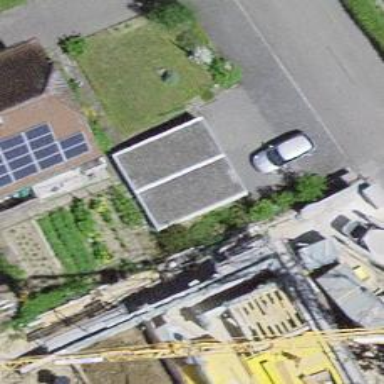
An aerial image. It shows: Garage.